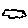
Label: cloud